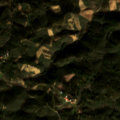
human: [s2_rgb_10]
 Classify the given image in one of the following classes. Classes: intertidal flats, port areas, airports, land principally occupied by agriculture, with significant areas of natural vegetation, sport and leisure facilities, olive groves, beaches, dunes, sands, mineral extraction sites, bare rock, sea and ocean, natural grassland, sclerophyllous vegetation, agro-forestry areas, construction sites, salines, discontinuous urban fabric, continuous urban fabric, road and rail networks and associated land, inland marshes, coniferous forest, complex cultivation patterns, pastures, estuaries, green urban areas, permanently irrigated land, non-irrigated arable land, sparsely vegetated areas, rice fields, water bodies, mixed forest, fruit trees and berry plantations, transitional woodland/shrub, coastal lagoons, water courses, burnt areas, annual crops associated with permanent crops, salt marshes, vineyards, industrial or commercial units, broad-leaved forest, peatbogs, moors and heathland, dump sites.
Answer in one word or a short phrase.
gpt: land principally occupied by agriculture, with significant areas of natural vegetation, moors and heathland, transitional woodland/shrub